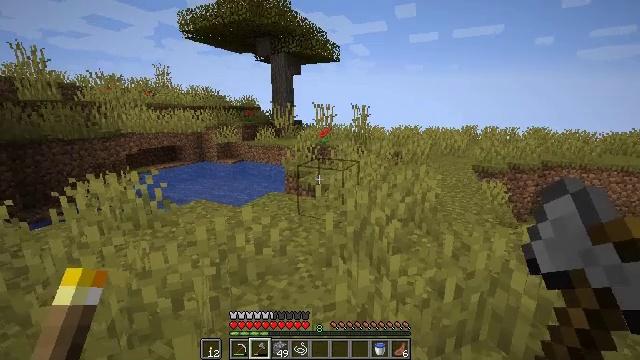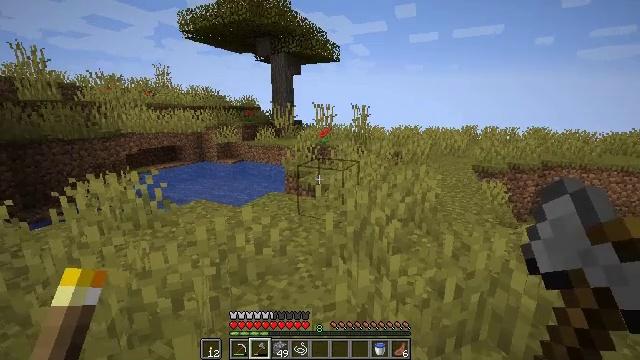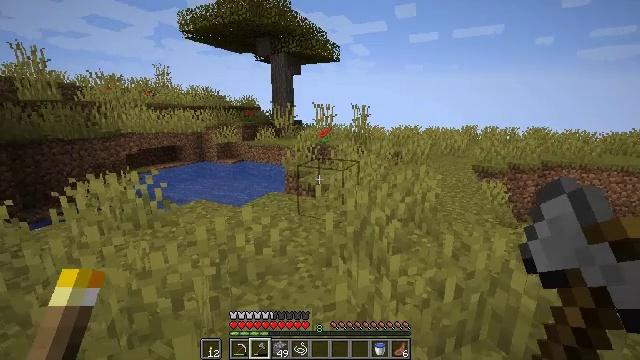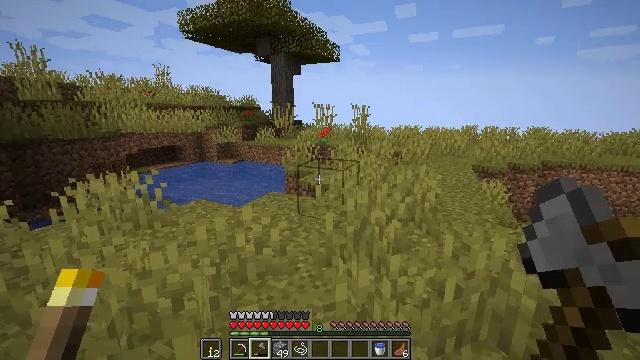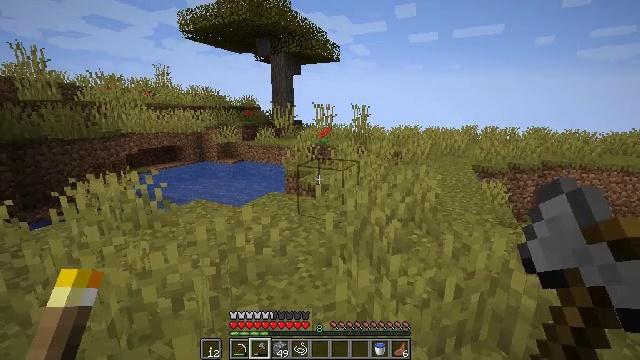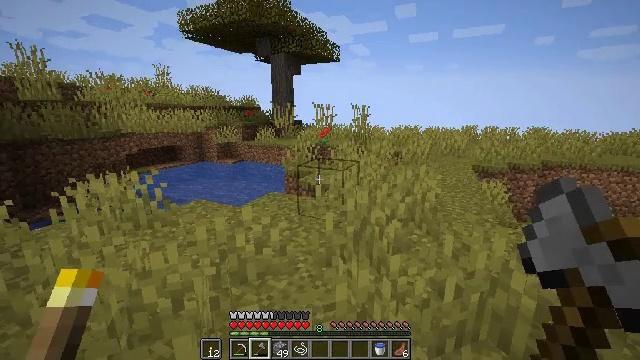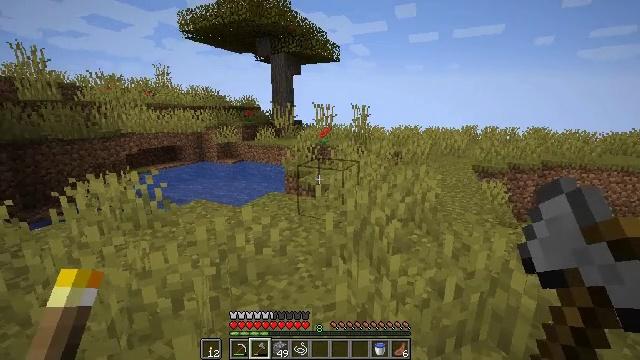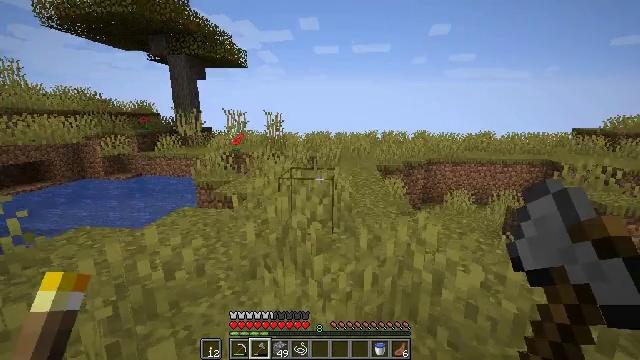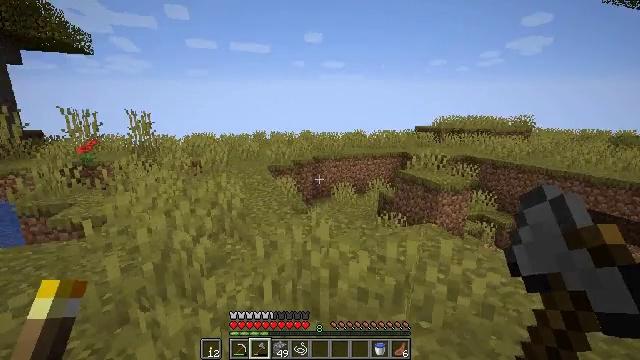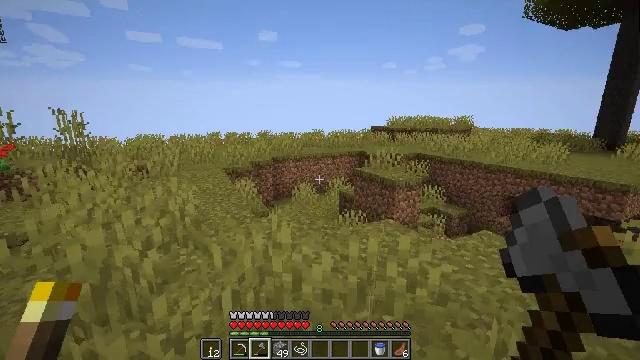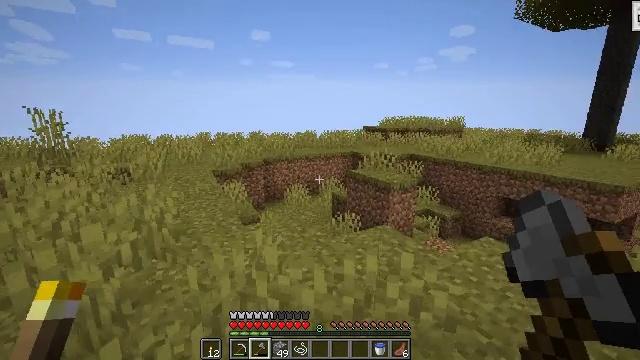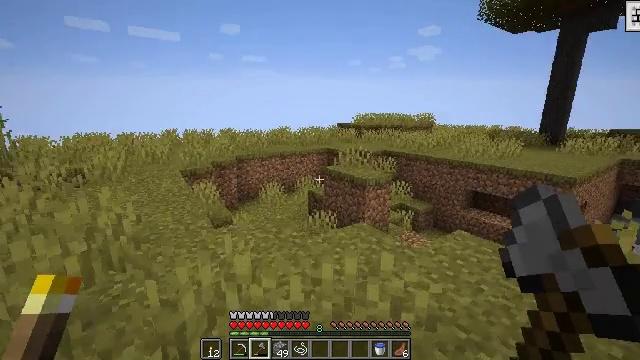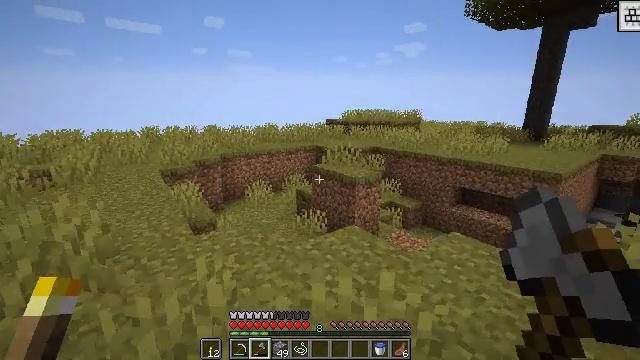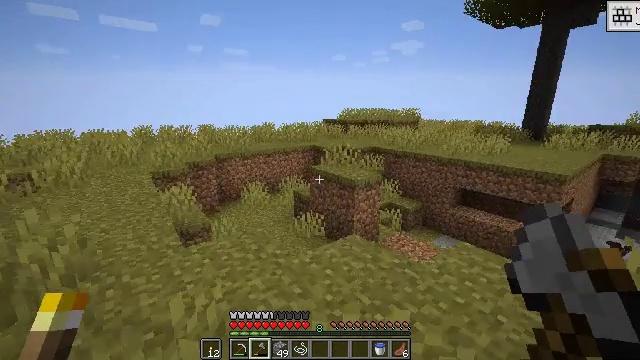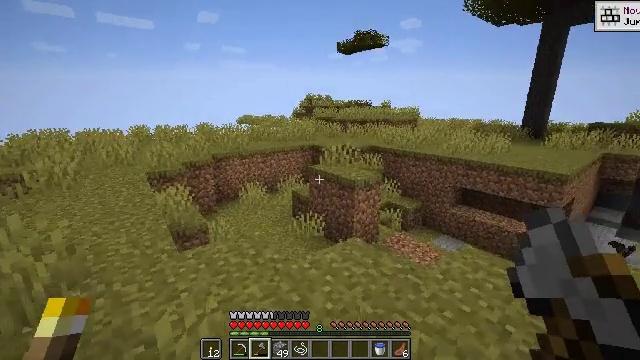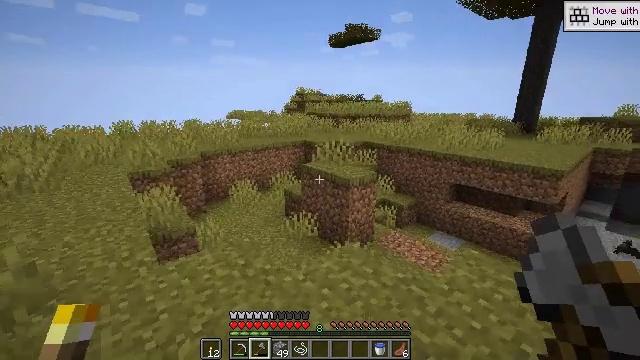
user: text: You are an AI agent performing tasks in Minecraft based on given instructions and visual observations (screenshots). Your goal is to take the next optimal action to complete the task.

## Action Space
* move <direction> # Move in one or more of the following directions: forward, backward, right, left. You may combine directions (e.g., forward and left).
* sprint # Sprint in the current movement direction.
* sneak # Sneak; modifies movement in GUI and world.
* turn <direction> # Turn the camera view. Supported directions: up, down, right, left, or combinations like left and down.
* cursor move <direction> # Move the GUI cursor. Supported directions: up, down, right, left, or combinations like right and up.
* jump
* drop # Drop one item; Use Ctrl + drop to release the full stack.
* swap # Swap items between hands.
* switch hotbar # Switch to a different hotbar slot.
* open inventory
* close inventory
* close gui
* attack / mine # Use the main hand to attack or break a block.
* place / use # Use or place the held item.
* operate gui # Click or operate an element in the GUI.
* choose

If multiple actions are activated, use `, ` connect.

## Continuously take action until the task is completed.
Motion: motion action
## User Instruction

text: Gather some orange carpet for reuse.
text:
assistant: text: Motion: attack / mine
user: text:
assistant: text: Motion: attack / mine
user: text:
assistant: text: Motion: attack / mine
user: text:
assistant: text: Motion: attack / mine
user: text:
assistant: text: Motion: attack / mine
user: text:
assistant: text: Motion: attack / mine
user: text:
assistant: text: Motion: turn right and up, attack / mine
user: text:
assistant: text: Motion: move forward, turn right, attack / mine
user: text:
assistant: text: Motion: move forward, turn right, attack / mine
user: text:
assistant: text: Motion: move forward, turn right, attack / mine
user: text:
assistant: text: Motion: move forward, turn right, attack / mine
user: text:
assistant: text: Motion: move forward, turn right, attack / mine
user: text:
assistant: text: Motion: move forward, attack / mine
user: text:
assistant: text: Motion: move forward, attack / mine
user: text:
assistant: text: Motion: move forward, turn right and down, attack / mine
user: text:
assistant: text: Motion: move forward, turn right and down, attack / mine
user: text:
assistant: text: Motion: move forward, turn right and down, attack / mine
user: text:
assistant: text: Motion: move forward, turn right and down, attack / mine
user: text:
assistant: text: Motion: move forward, turn right and down, attack / mine
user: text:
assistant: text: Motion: turn right and down, attack / mine
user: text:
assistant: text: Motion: turn right, attack / mine
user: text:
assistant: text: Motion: turn right, attack / mine
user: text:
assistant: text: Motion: turn right and up, attack / mine
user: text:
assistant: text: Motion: turn right and up, attack / mine
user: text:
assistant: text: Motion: turn right and up, attack / mine
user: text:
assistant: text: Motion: turn right and up, attack / mine
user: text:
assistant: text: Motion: turn up, attack / mine
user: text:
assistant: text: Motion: attack / mine
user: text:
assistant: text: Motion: attack / mine
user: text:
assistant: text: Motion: attack / mine